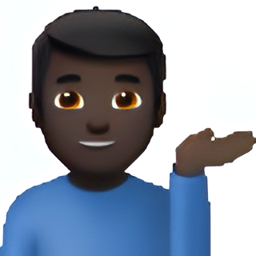
Name: man tipping hand type 6
Emoji: 💁🏿‍♂️
Group: People & Body
Sub-group: person-gesture